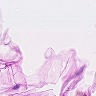
Metastatic tissue present: no